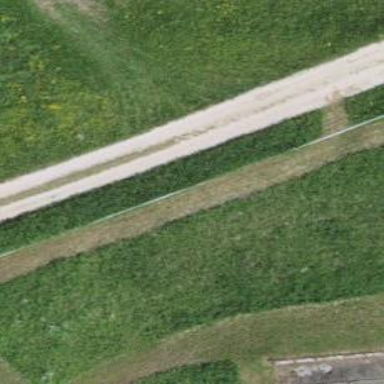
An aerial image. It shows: Unpaved service road.